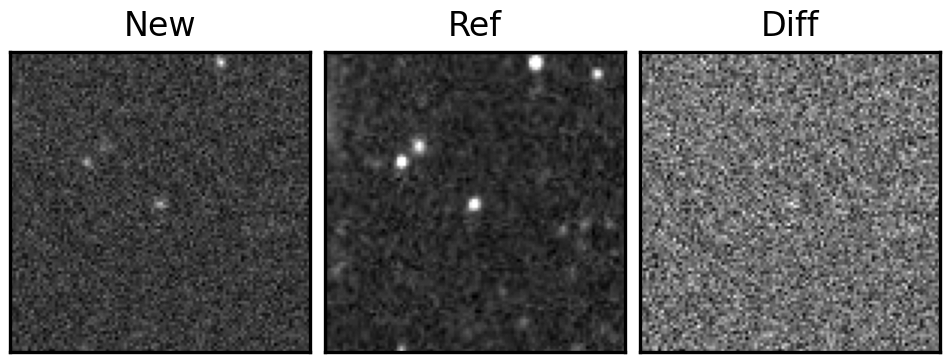
Label: real